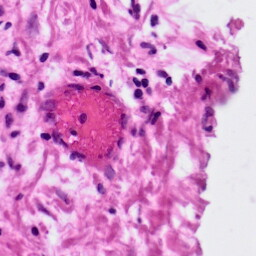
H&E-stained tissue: Ovarian